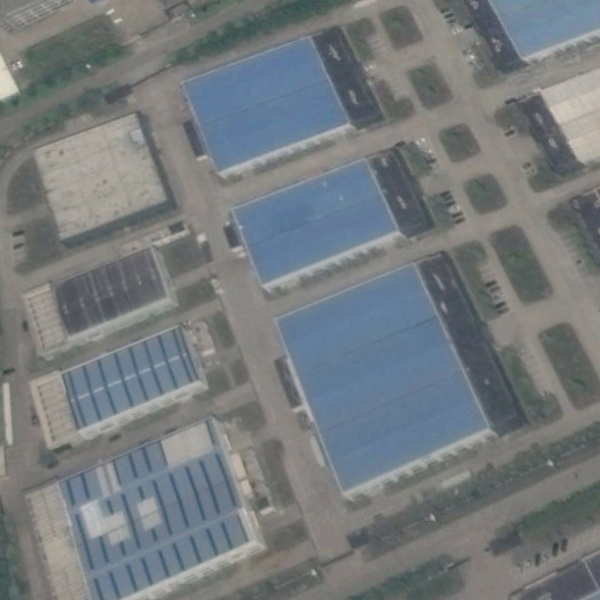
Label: Industrial